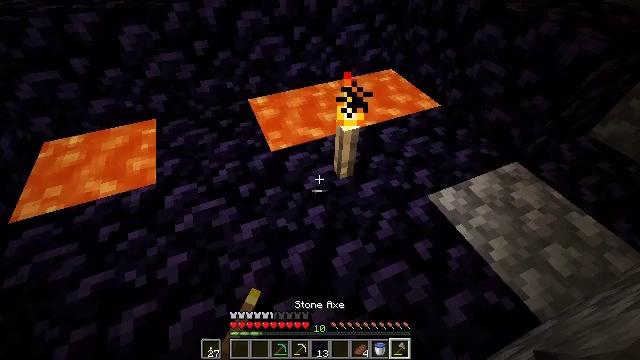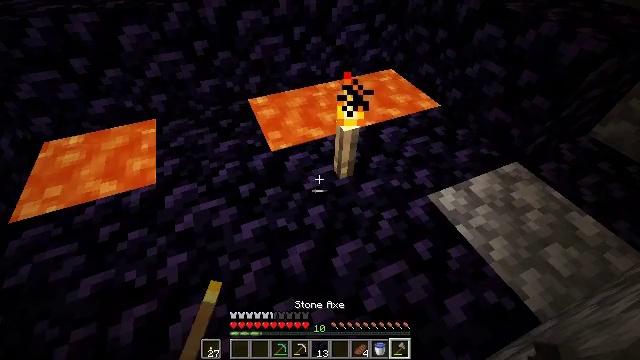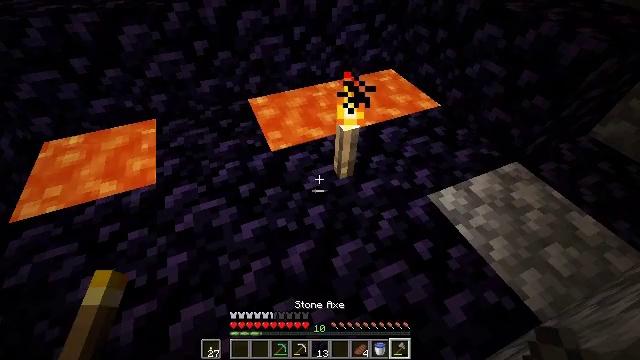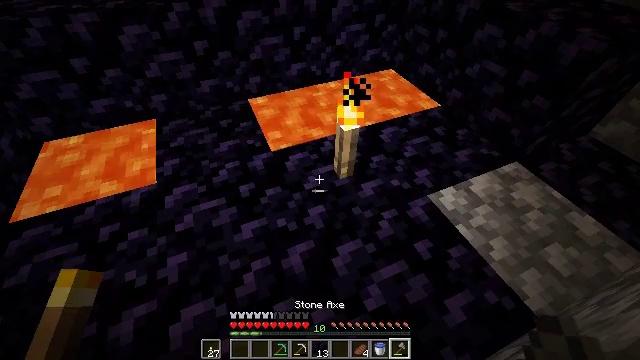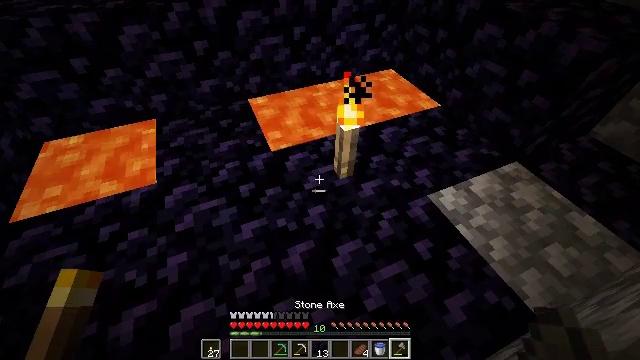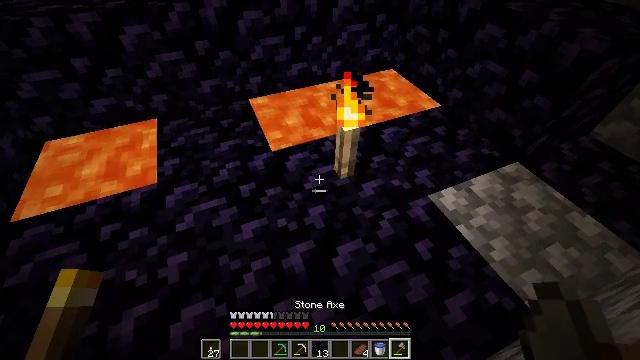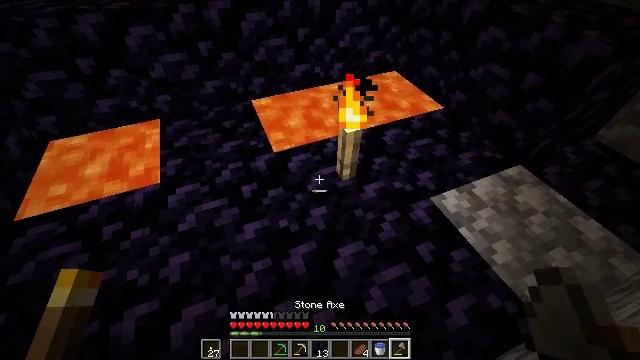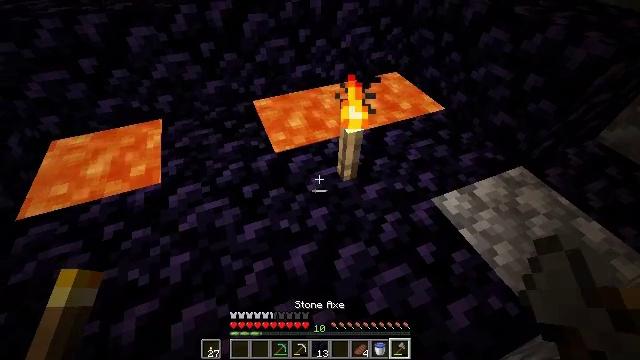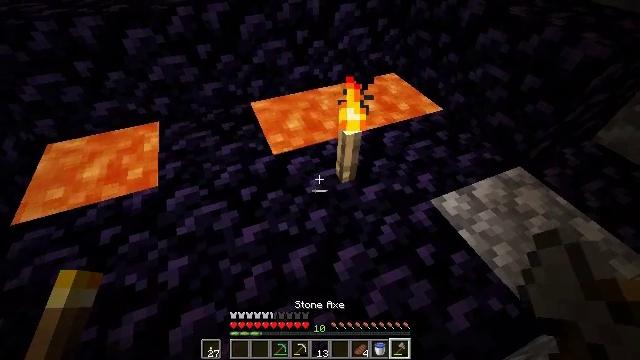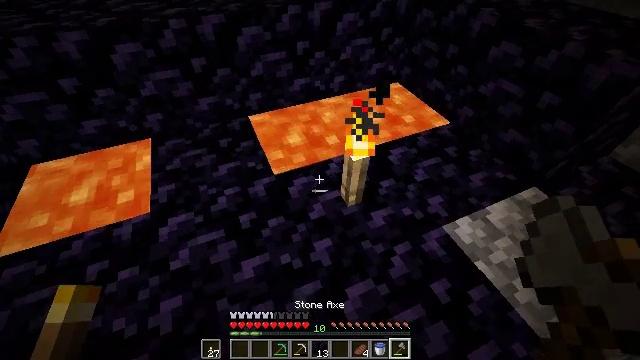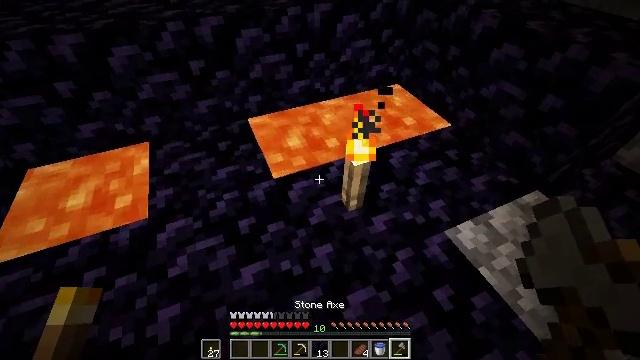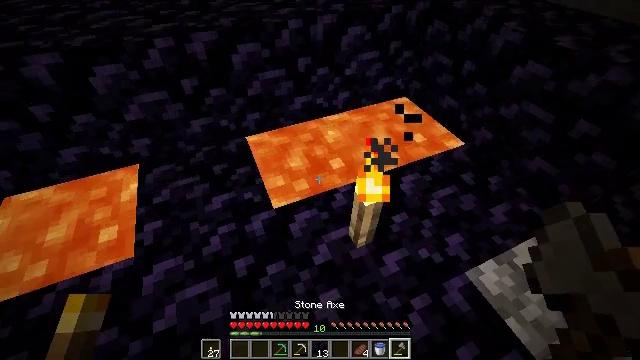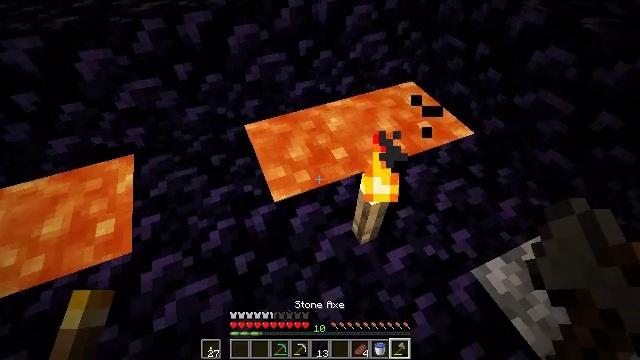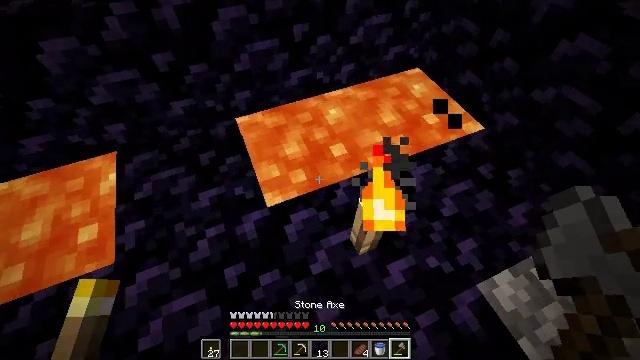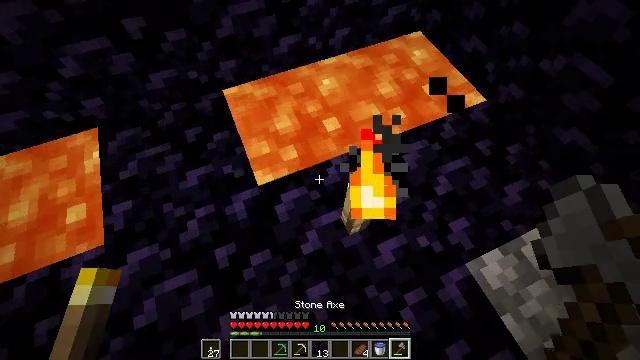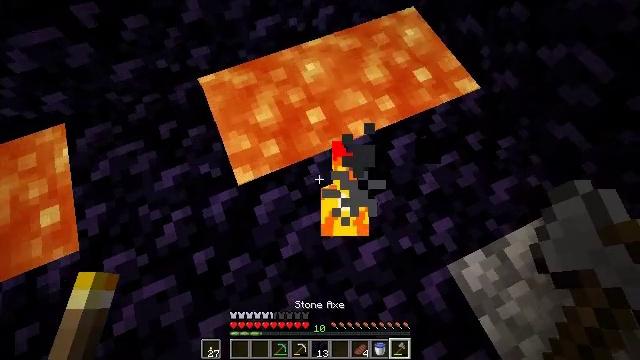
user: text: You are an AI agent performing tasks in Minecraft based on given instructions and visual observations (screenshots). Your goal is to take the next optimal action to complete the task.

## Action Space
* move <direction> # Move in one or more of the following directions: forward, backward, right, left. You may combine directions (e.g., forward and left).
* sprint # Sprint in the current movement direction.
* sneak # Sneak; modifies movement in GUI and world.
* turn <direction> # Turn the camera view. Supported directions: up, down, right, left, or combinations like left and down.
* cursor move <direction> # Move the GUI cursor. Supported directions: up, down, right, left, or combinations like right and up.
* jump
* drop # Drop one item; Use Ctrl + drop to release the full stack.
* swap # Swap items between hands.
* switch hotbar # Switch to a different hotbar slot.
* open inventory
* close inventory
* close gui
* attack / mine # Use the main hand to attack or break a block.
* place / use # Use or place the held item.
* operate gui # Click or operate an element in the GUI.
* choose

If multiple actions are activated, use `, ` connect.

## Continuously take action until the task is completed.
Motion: motion action
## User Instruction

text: Attack the torch to pick it up.
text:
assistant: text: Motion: no_op
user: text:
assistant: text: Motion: no_op
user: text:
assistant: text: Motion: no_op
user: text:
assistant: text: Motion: no_op
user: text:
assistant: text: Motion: no_op
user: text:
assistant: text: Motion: no_op
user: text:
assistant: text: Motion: no_op
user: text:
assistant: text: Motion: move forward
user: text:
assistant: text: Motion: move forward
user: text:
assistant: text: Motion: move forward
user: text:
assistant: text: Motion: move forward
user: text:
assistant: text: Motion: move forward, turn down
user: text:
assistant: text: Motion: move forward and move right, turn down
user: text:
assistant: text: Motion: move forward and move right, turn down
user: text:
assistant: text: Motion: turn down
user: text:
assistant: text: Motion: turn down
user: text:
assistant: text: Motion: turn right and down
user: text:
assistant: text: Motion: turn down
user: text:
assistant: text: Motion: turn right
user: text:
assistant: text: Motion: attack / mine
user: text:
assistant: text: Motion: no_op
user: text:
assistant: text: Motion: turn up
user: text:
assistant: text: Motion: turn up
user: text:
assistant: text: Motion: turn left and up
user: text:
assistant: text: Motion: no_op